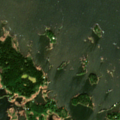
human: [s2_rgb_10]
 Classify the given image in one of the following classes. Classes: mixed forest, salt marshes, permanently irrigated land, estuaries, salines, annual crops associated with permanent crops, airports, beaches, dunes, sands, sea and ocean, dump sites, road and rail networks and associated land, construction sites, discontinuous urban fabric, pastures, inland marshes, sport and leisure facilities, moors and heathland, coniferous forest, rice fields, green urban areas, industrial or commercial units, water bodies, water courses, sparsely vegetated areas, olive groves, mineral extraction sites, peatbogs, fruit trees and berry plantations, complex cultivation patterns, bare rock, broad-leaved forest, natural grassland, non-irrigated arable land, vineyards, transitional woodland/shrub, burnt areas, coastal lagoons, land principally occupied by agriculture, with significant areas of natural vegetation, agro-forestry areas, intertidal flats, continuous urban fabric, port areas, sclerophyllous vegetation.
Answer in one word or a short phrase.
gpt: coniferous forest, sea and ocean